四年级 · 度量几何学
下面是明明测量角的度数的方法。

明明

（1）明明的测量结果对吗? 如果不对, 请你写出他的错误原因。

(2) 请你使用量角器量一下这个角是 ( ) ${ }^{\circ}$, 它是 ( ) 角。
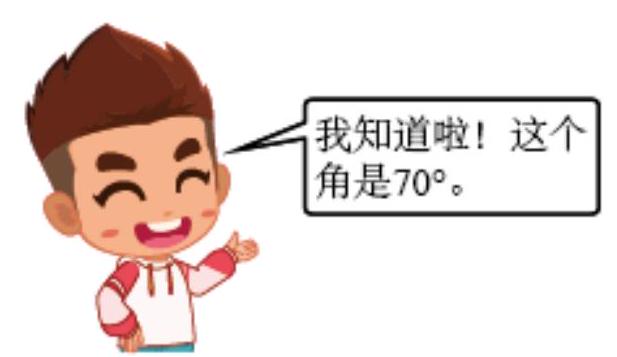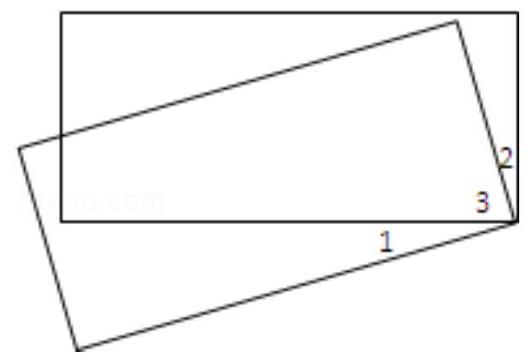
答案: （1）错; 他看的是外圈的度数, 要根据量角时选择的刻度线来看;

(2) 110 ; 钝

【分析】(1) 量角要注意两对齐: 量角器的中心和角的顶点对齐, 量角器的 0 刻度线和角的一条边对齐。做到对齐后看角的另一条边对着刻度线几, 这个角就是几度。据此判断即可。

（2）根据量角的方法先测量出具体角度，再根据角度的分类得到这个角属于什么角度。

【详解】 (1) 明明的测量结果是错误的, 他看的是外圈的度数, 要根据量角时选择的刻度线来看;

(2) 这个角是 $110^{\circ}$, 它是钝角。

【点睛】本题考查的是角的测量和分类, 掌握角度测量方法是解题的关键。
解析: 答案: （1）错; 他看的是外圈的度数, 要根据量角时选择的刻度线来看;

(2) 110 ; 钝

【分析】(1) 量角要注意两对齐: 量角器的中心和角的顶点对齐, 量角器的 0 刻度线和角的一条边对齐。做到对齐后看角的另一条边对着刻度线几, 这个角就是几度。据此判断即可。

（2）根据量角的方法先测量出具体角度，再根据角度的分类得到这个角属于什么角度。

【详解】 (1) 明明的测量结果是错误的, 他看的是外圈的度数, 要根据量角时选择的刻度线来看;

(2) 这个角是 $110^{\circ}$, 它是钝角。

【点睛】本题考查的是角的测量和分类, 掌握角度测量方法是解题的关键。